Question: I'm having trouble getting Android's Big Text notifications to work as documented here: <URL>. Here's the code I'm using to display notifications. I know all the data is coming back correctly because I can get it to display on the console and as the traditional content text and title. Am I doing something wrong? Do I need to define bigTestStyle somewhere else as well? Hopefully one of you has done this before and knows what could be missing. Thanks.

My code:
'''
NotificationCompat.BigTextStyle bigTextStyle = new NotificationCompat.BigTextStyle();
bigTextStyle.bigText(extras.getString("message"));
NotificationCompat.Builder bigTextNotification = new NotificationCompat.Builder(context)
.setContentTitle("My App")
.setContentIntent(pendingIntent)
.setContentText("Message:")
.setSound(soundUri)
.setTicker(extras.getString("message"))
.setWhen(System.currentTimeMillis())
.setSmallIcon(R.drawable.splash)
.setAutoCancel(true)
.setVibrate(new long[] { 0, 100, 200, 300 })
.setStyle(bigTextStyle);
final int notificationId = (int) (System.currentTimeMillis() / 1000L);
NotificationManager thisone = (NotificationManager) getApplicationContext()
.getSystemService(Context.NOTIFICATION_SERVICE);
thisone.notify(notificationId, bigTextNotification.build());
'''
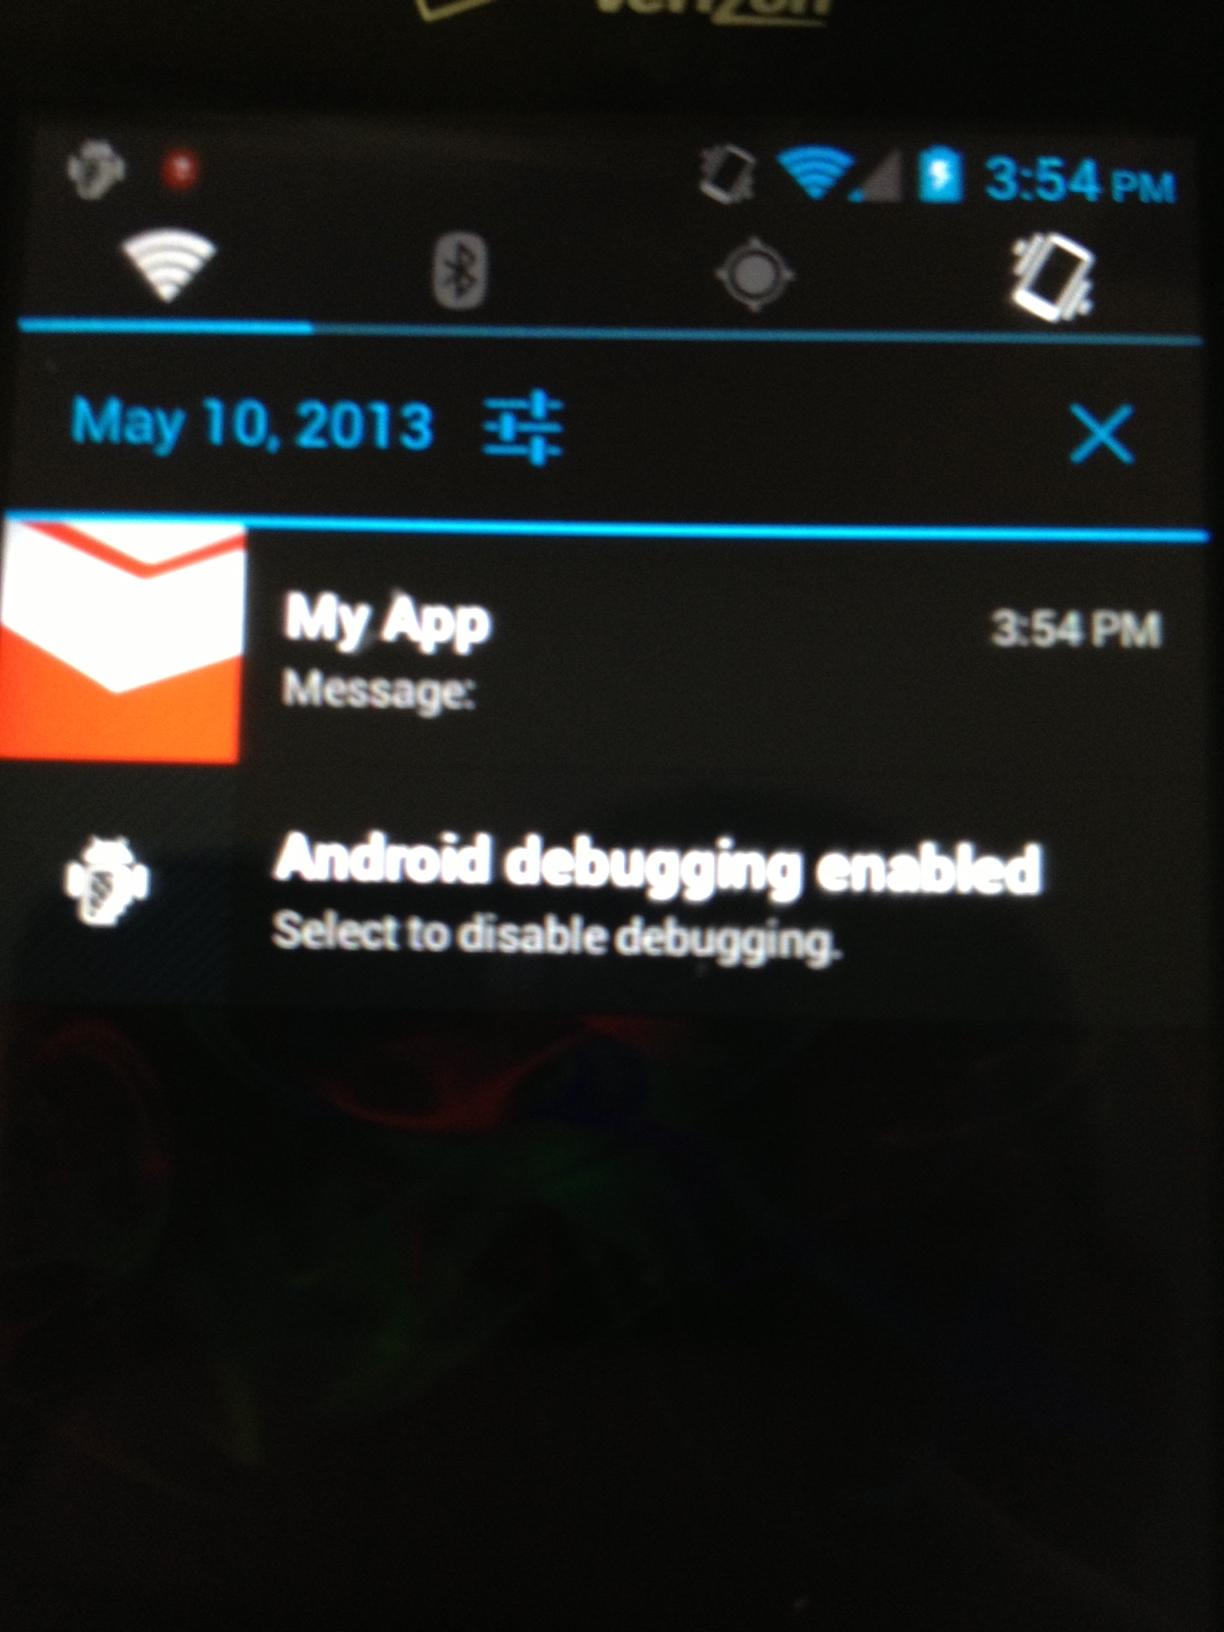
Answer: From <URL> documentation :
> Helper class for generating large-format notifications that include a lot of text.
. The user will always see the normal notification view.
Perhaps your platform doesn't support large-format notifications.
On the other hand, it's possible your problem is here :
'''
NotificationCompat.BigTextStyle bigTextStyle = new NotificationCompat.BigTextStyle();
bigTextStyle.bigText(extras.getString("message"));
'''
You are not using the return value of 'bigText'.
Try to change it to :
'''
NotificationCompat.BigTextStyle bigTextStyle = new NotificationCompat.BigTextStyle();
bigTextStyle = bigTextStyle.bigText(extras.getString("message"));
'''
or to :
'''
NotificationCompat.BigTextStyle bigTextStyle = new NotificationCompat.BigTextStyle().bigText(extras.getString("message"));
'''
Costom Notification Layout for older Android versions :
'''
protected void onMessage(Context context, Intent intent) {
// Extract the payload from the message
Bundle extras = intent.getExtras();
if (extras != null) {
String message = (String) extras.get("message");
String title = (String) extras.get("title");
// add a notification to status bar
NotificationManager mManager = (NotificationManager) getSystemService(Context.NOTIFICATION_SERVICE);
Intent myIntent = new Intent(this,MyActivity.class);
Notification notification = new Notification(R.drawable.notification_image, title, System.currentTimeMillis());
notification.flags |= Notification.FLAG_AUTO_CANCEL;
RemoteViews contentView = new RemoteViews(getPackageName(), R.layout.custom_notification);
contentView.setImageViewResource(R.id.image, R.drawable.notification_image);
contentView.setTextViewText(R.id.title, title);
contentView.setTextViewText(R.id.text, message);
notification.contentView = contentView;
notification.contentIntent = PendingIntent.getActivity(this.getBaseContext(), 0, myIntent, PendingIntent.FLAG_CANCEL_CURRENT);
mManager.notify(0, notification);
PowerManager pm = (PowerManager)
context.getSystemService(Context.POWER_SERVICE);
WakeLock wl = pm.newWakeLock(PowerManager.FULL_WAKE_LOCK | PowerManager.ACQUIRE_CAUSES_WAKEUP, "TAG");
wl.acquire(15000);
}
}
'''